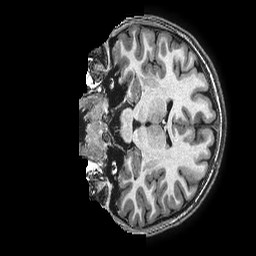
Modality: T1w
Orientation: coronal
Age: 18
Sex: female
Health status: ill
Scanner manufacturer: ge
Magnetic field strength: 3 T
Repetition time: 0.0077 s
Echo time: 0.003436 s